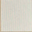
Piece: xx